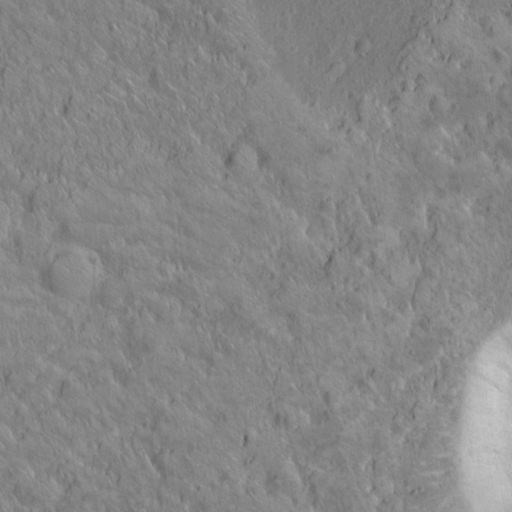
Objects detected: cone